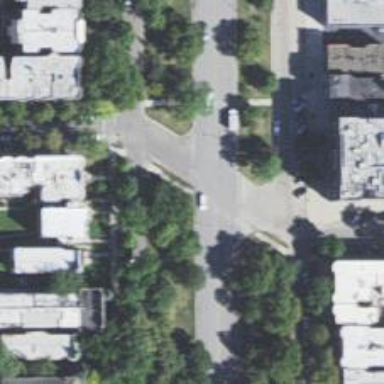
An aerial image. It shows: Footway with traffic island in the middle of the road.